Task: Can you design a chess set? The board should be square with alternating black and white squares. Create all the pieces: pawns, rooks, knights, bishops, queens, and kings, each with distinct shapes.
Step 2677:
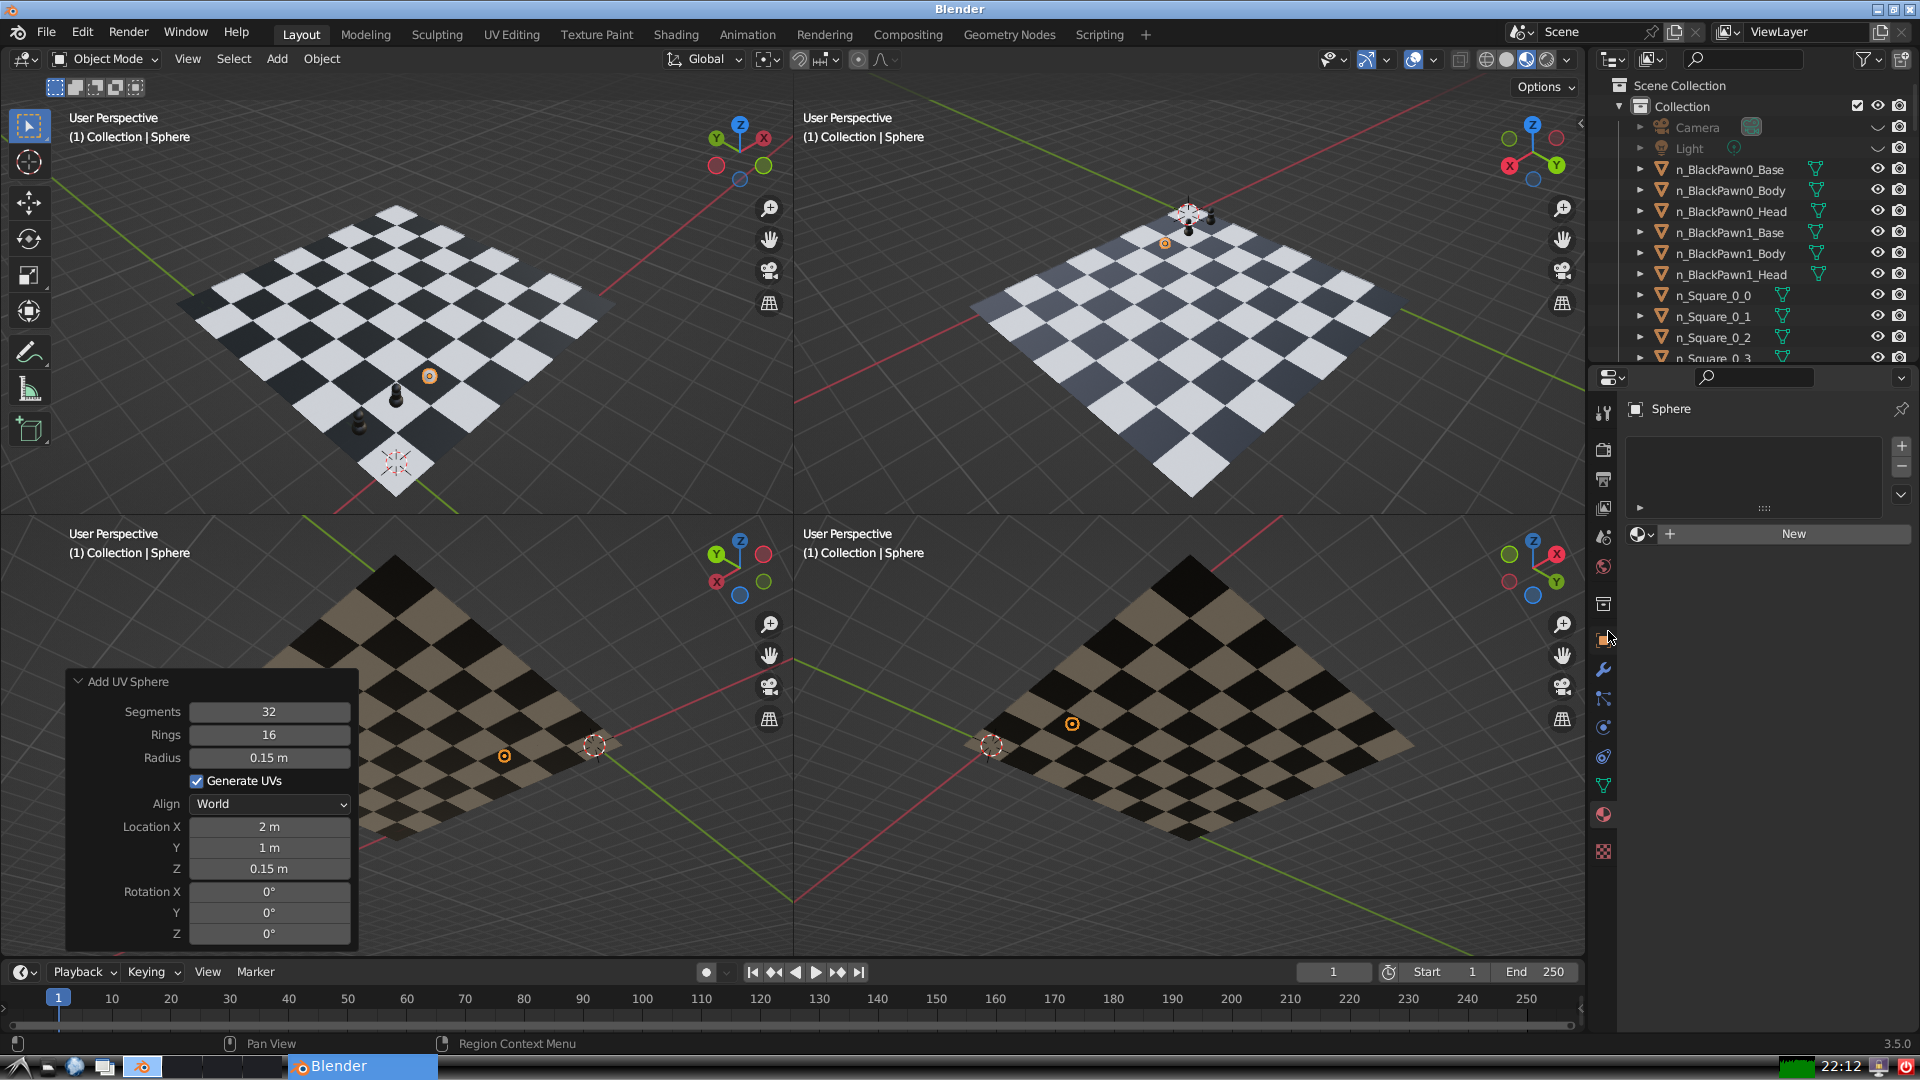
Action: click: no